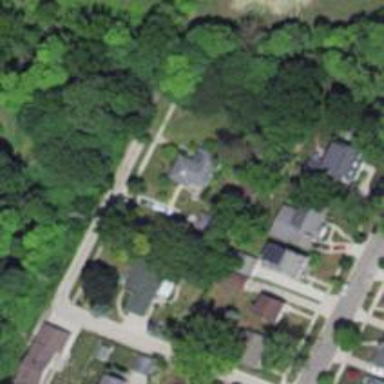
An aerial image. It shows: Residential road.